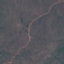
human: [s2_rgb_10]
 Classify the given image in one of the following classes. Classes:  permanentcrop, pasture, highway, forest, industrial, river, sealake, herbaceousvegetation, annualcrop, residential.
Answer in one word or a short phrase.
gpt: HerbaceousVegetation